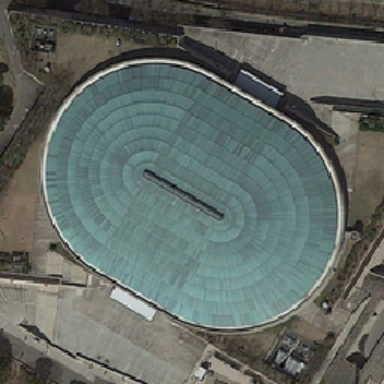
A building with light blue roof in the middle .